Field crop: maize
Growth stage: 2
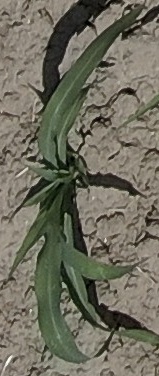
Species: sorghum